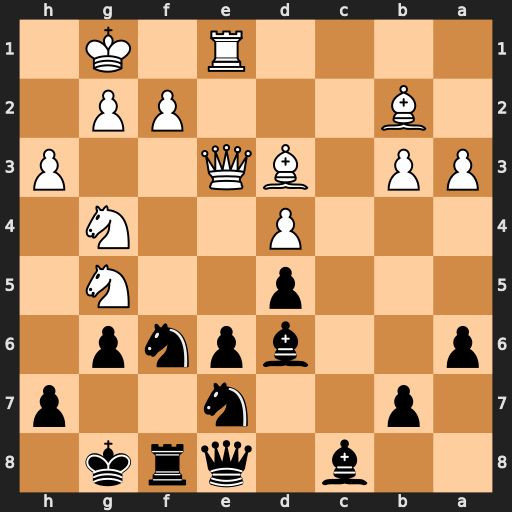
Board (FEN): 2b1qrk1/1p2n2p/p2bpnp1/3p2N1/3P2N1/PP1BQ2P/1B3PP1/4R1K1
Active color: b
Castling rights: -
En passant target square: -
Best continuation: Nxg4 hxg4 Bf4 Qe2 Bxg5